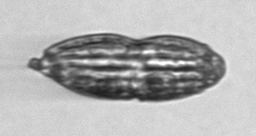
Label: Katodinium_or_Torodinium